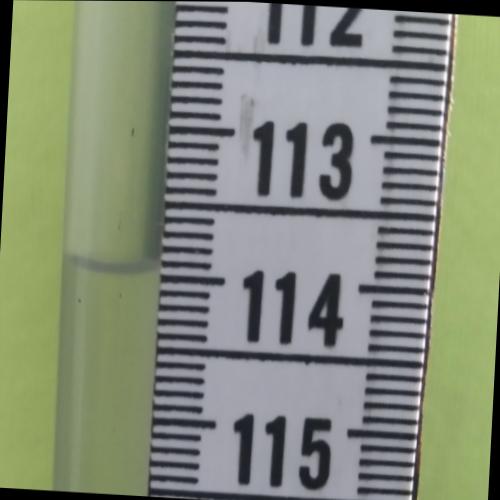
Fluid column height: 113.9 cm